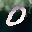
Label: 0